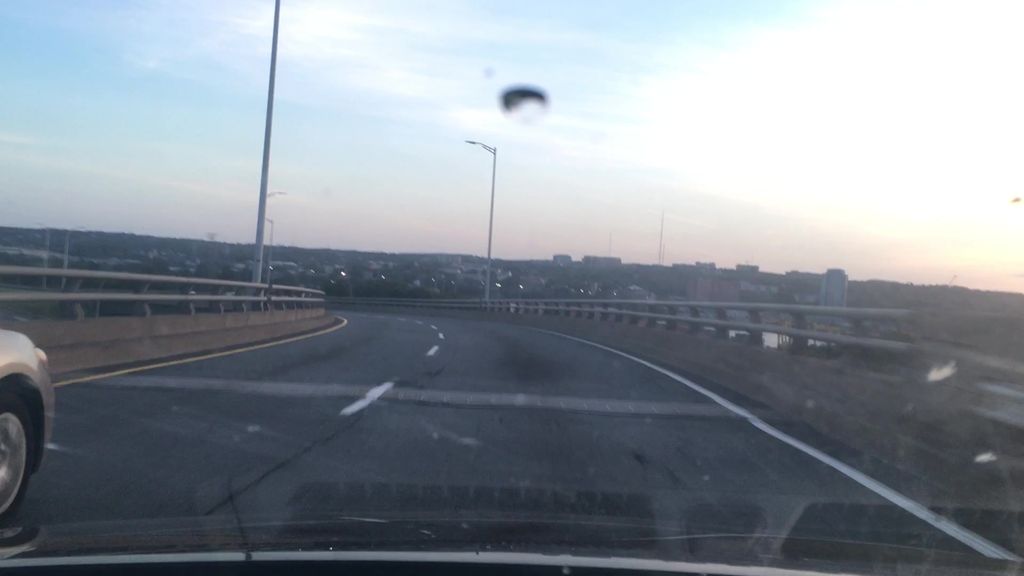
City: halifax